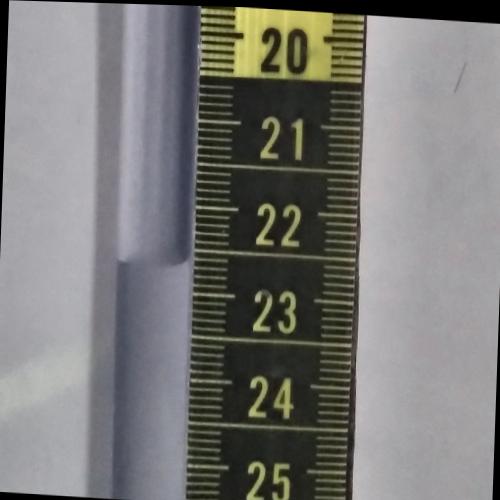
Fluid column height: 22.7 cm